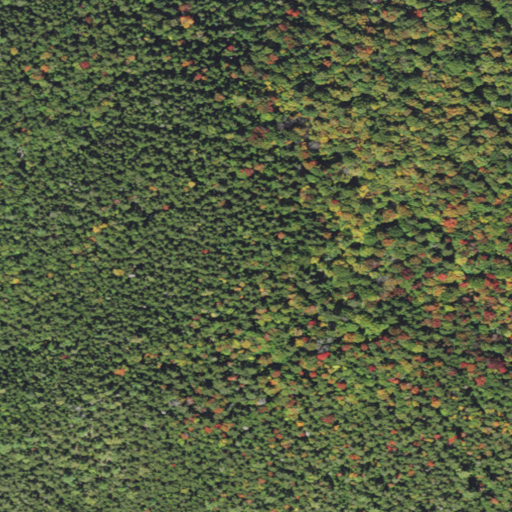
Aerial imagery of mountain in Vermont named North Notch Mountain containing evergreen forest, mixed forest, and deciduous forest